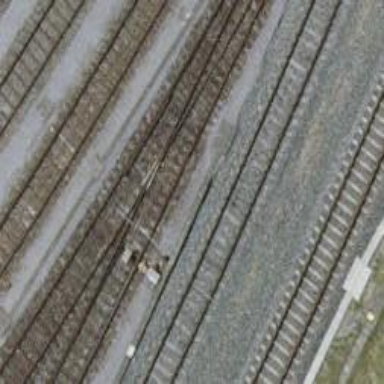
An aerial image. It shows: Railway switch.